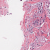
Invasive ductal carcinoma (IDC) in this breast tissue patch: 0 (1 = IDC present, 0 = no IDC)